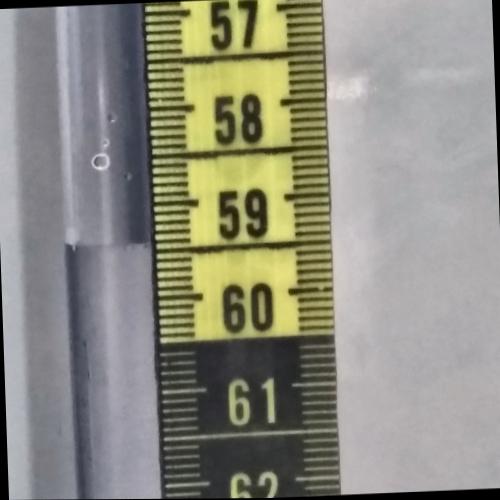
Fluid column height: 59.4 cm